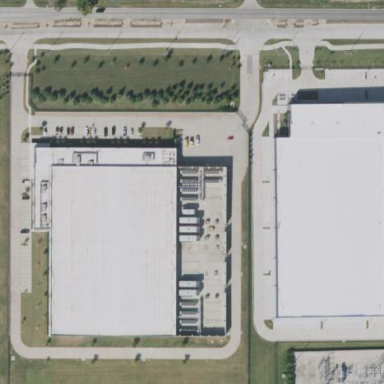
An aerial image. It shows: Commercial building.